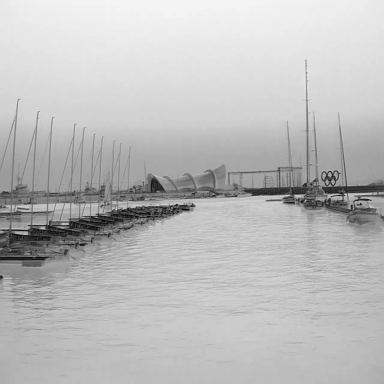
There are 13 objects shown in the infrared image, including 11 sailboats, and two canoes.